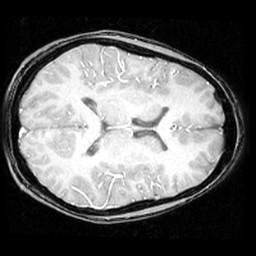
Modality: inplaneT1
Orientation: axial
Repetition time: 0.2 s
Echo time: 0.0036 s